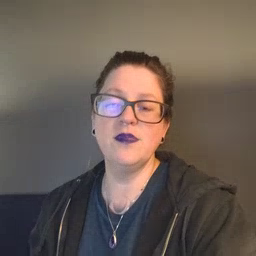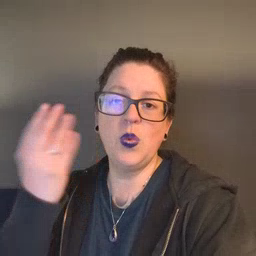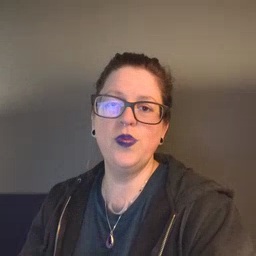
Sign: go